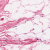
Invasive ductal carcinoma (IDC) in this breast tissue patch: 0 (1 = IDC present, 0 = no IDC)